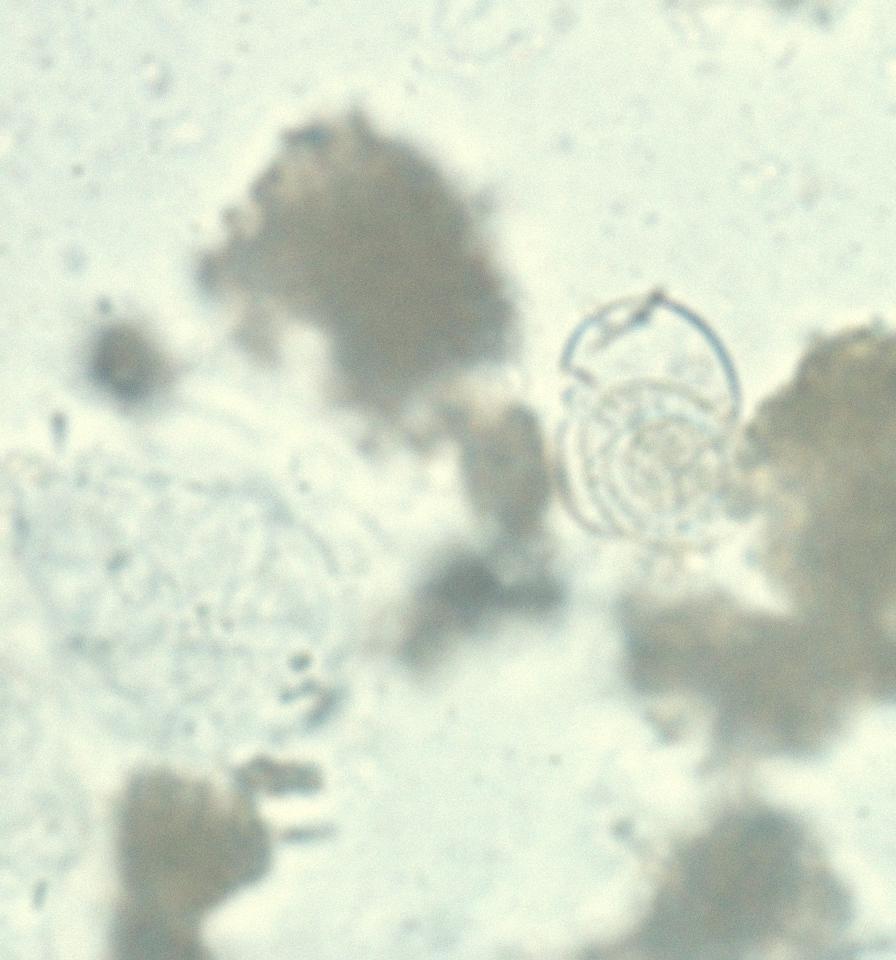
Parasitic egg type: Hymenolepis nana